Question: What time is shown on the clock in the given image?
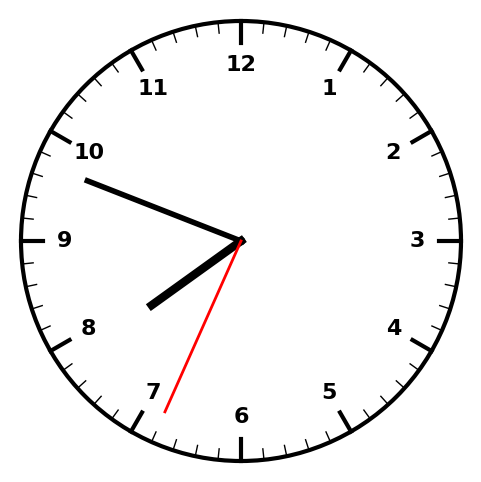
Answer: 07:48:34